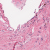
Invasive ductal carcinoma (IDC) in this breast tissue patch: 0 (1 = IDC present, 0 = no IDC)